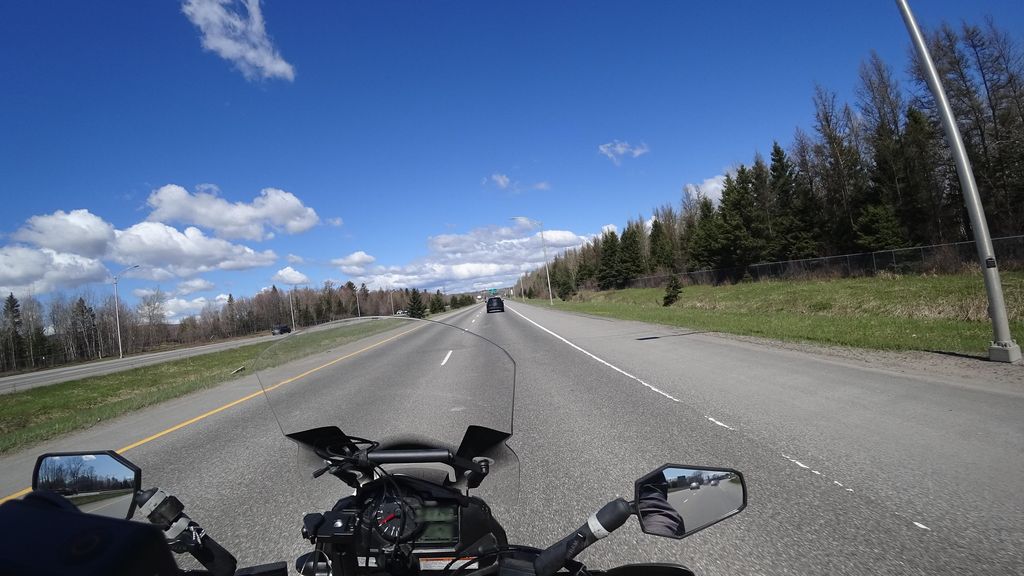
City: quebec_city